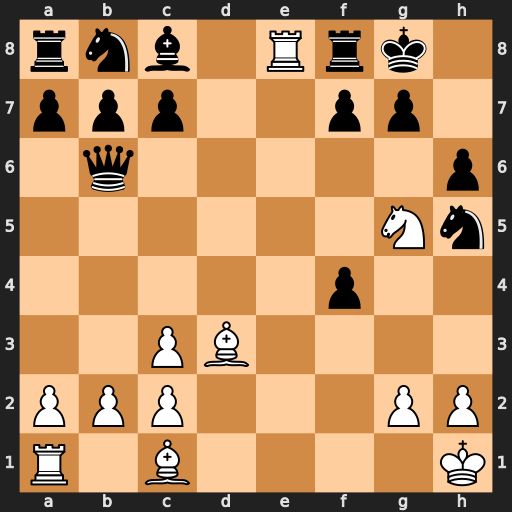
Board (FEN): rnb1Rrk1/ppp2pp1/1q5p/6Nn/5p2/2PB4/PPP3PP/R1B4K
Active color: w
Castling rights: -
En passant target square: -
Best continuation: Bh7+ Kh8 Rxf8#